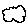
Label: cloud